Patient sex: M
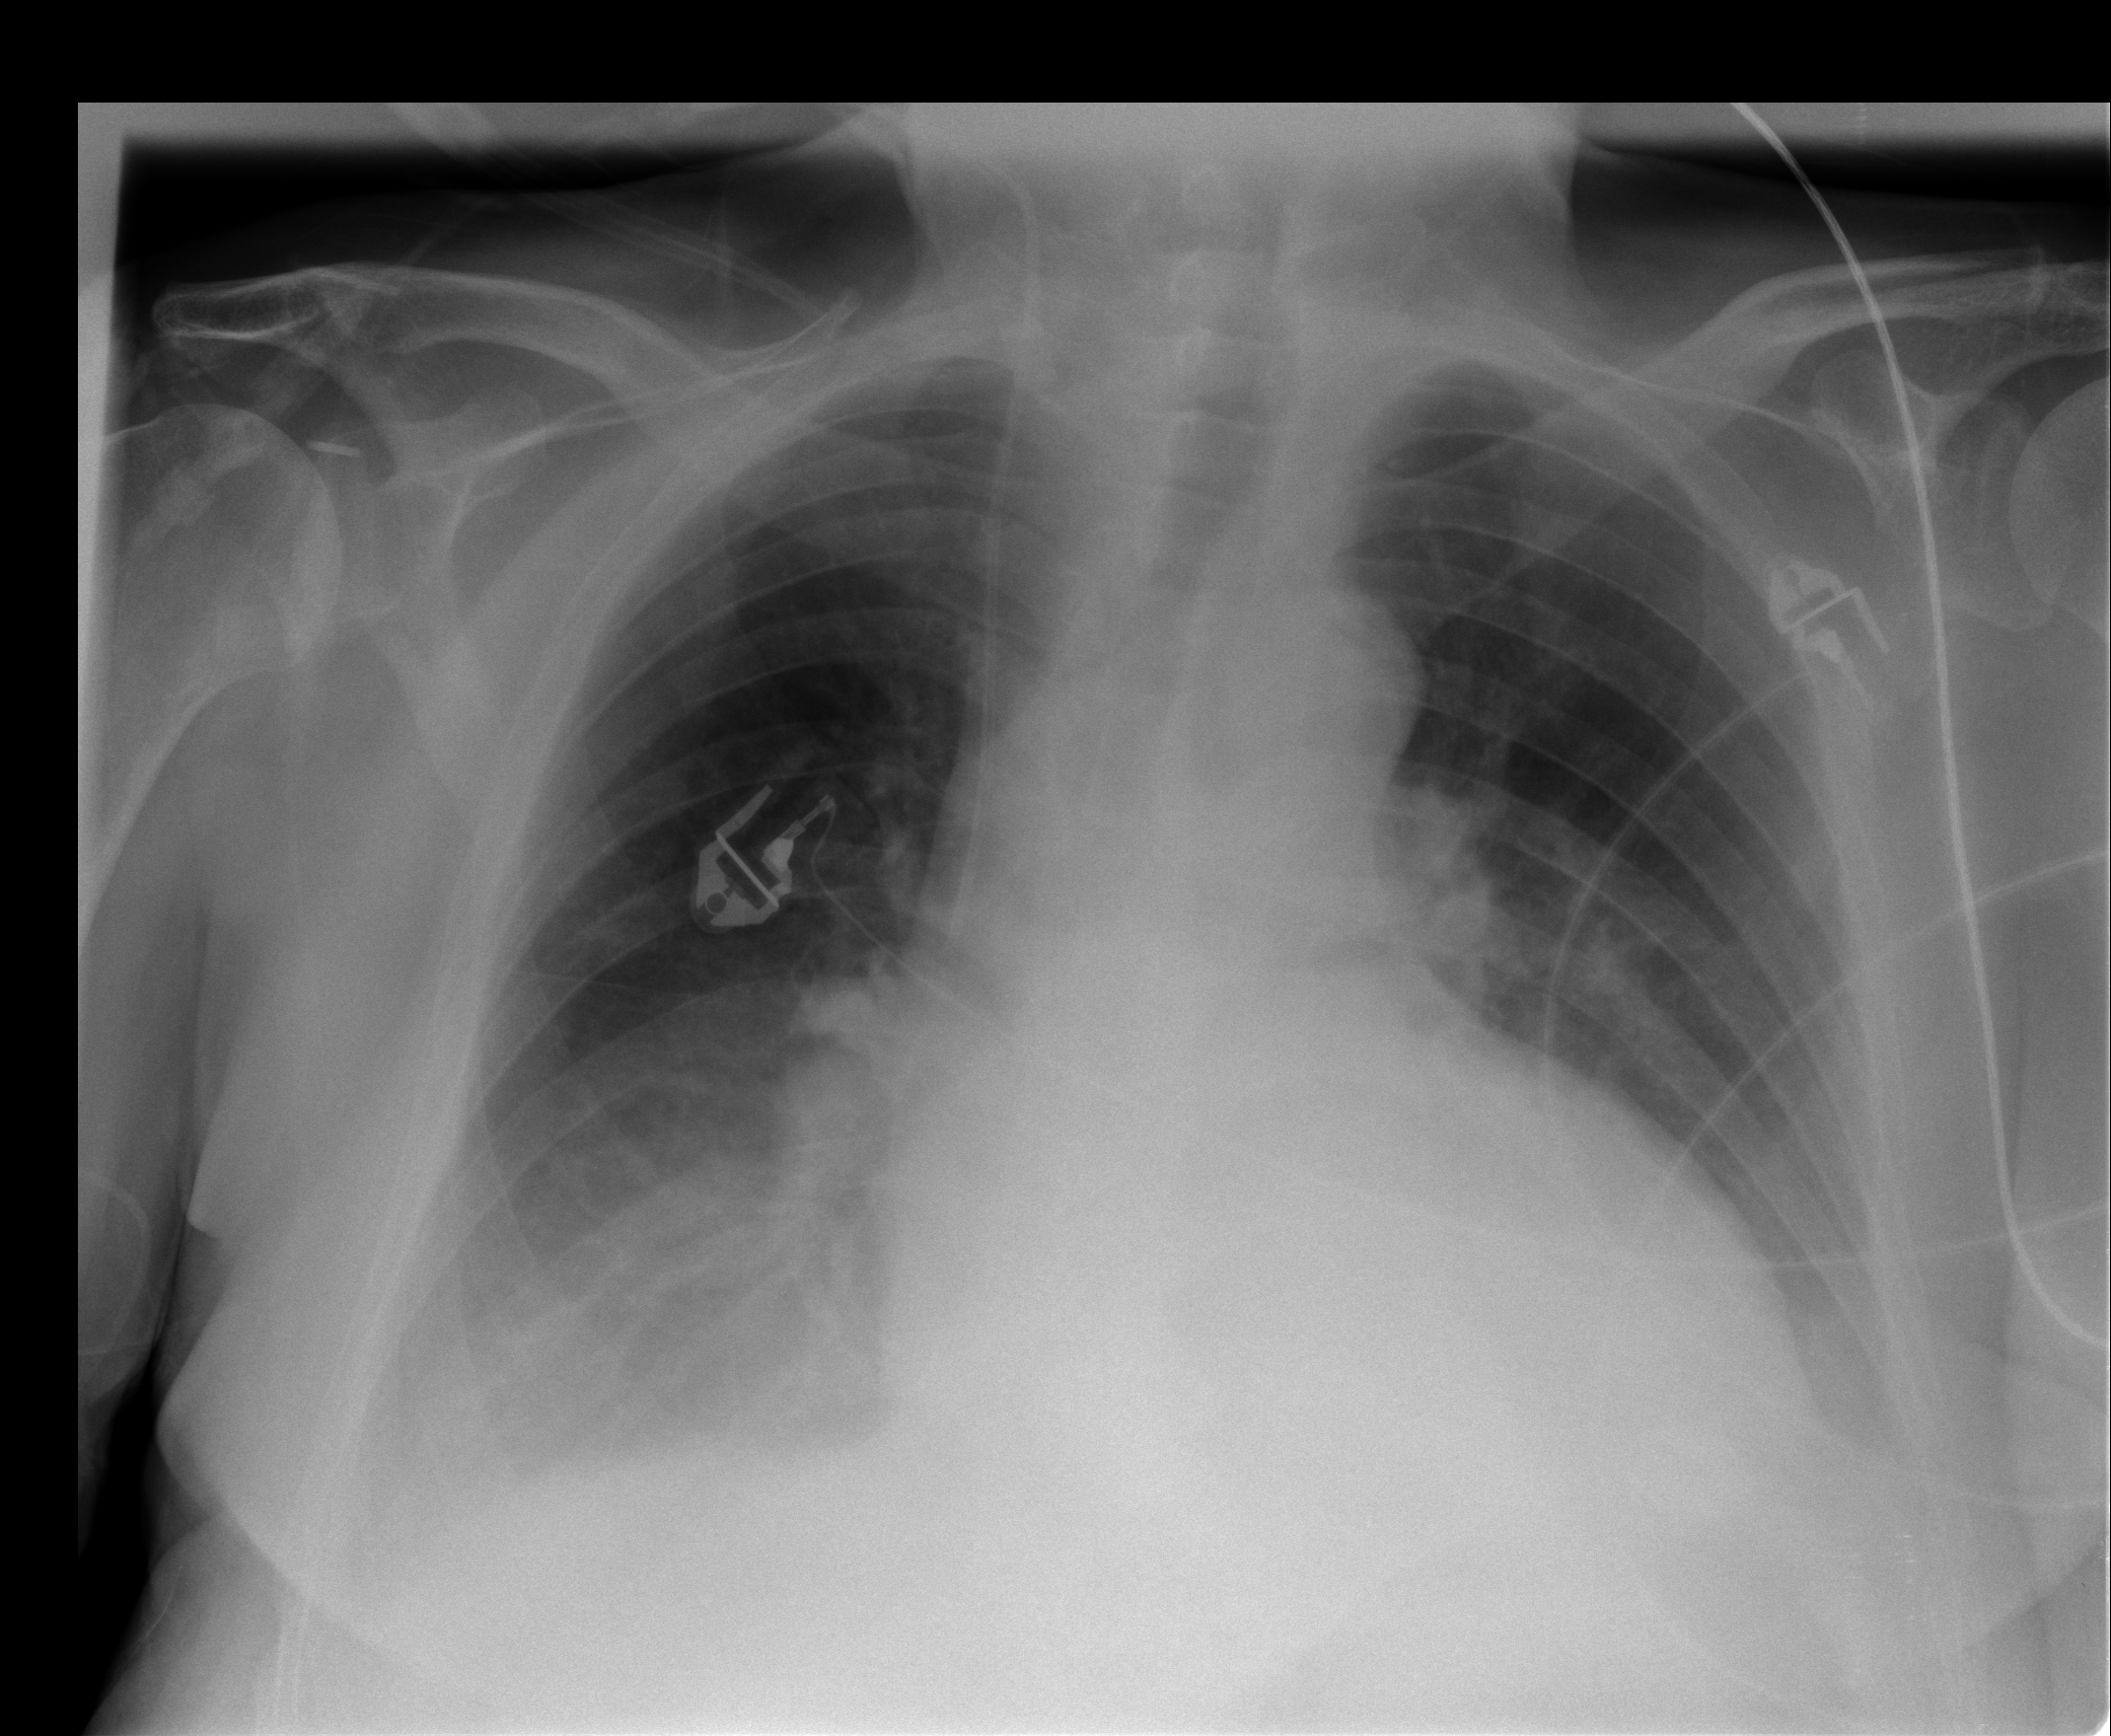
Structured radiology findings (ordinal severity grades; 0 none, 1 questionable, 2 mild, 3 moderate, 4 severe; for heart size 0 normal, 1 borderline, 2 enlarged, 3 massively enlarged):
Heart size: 2
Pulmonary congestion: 0
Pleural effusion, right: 2
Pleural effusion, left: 1
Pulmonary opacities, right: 0
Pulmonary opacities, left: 0
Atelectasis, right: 2
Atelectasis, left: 2